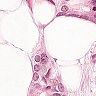
Metastatic tissue present: yes